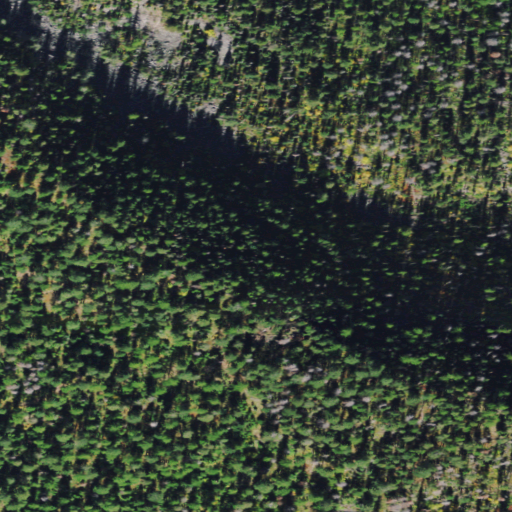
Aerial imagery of ridge(s) in Montana named Minesinger Ridge containing only evergreen forest